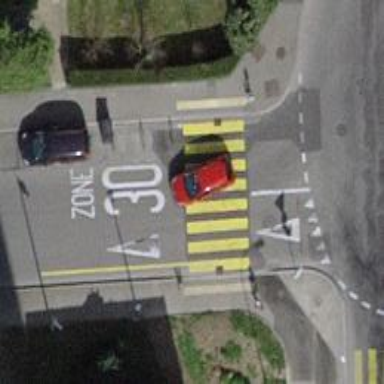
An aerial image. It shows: Marked crossing with zebra stripes on the road.